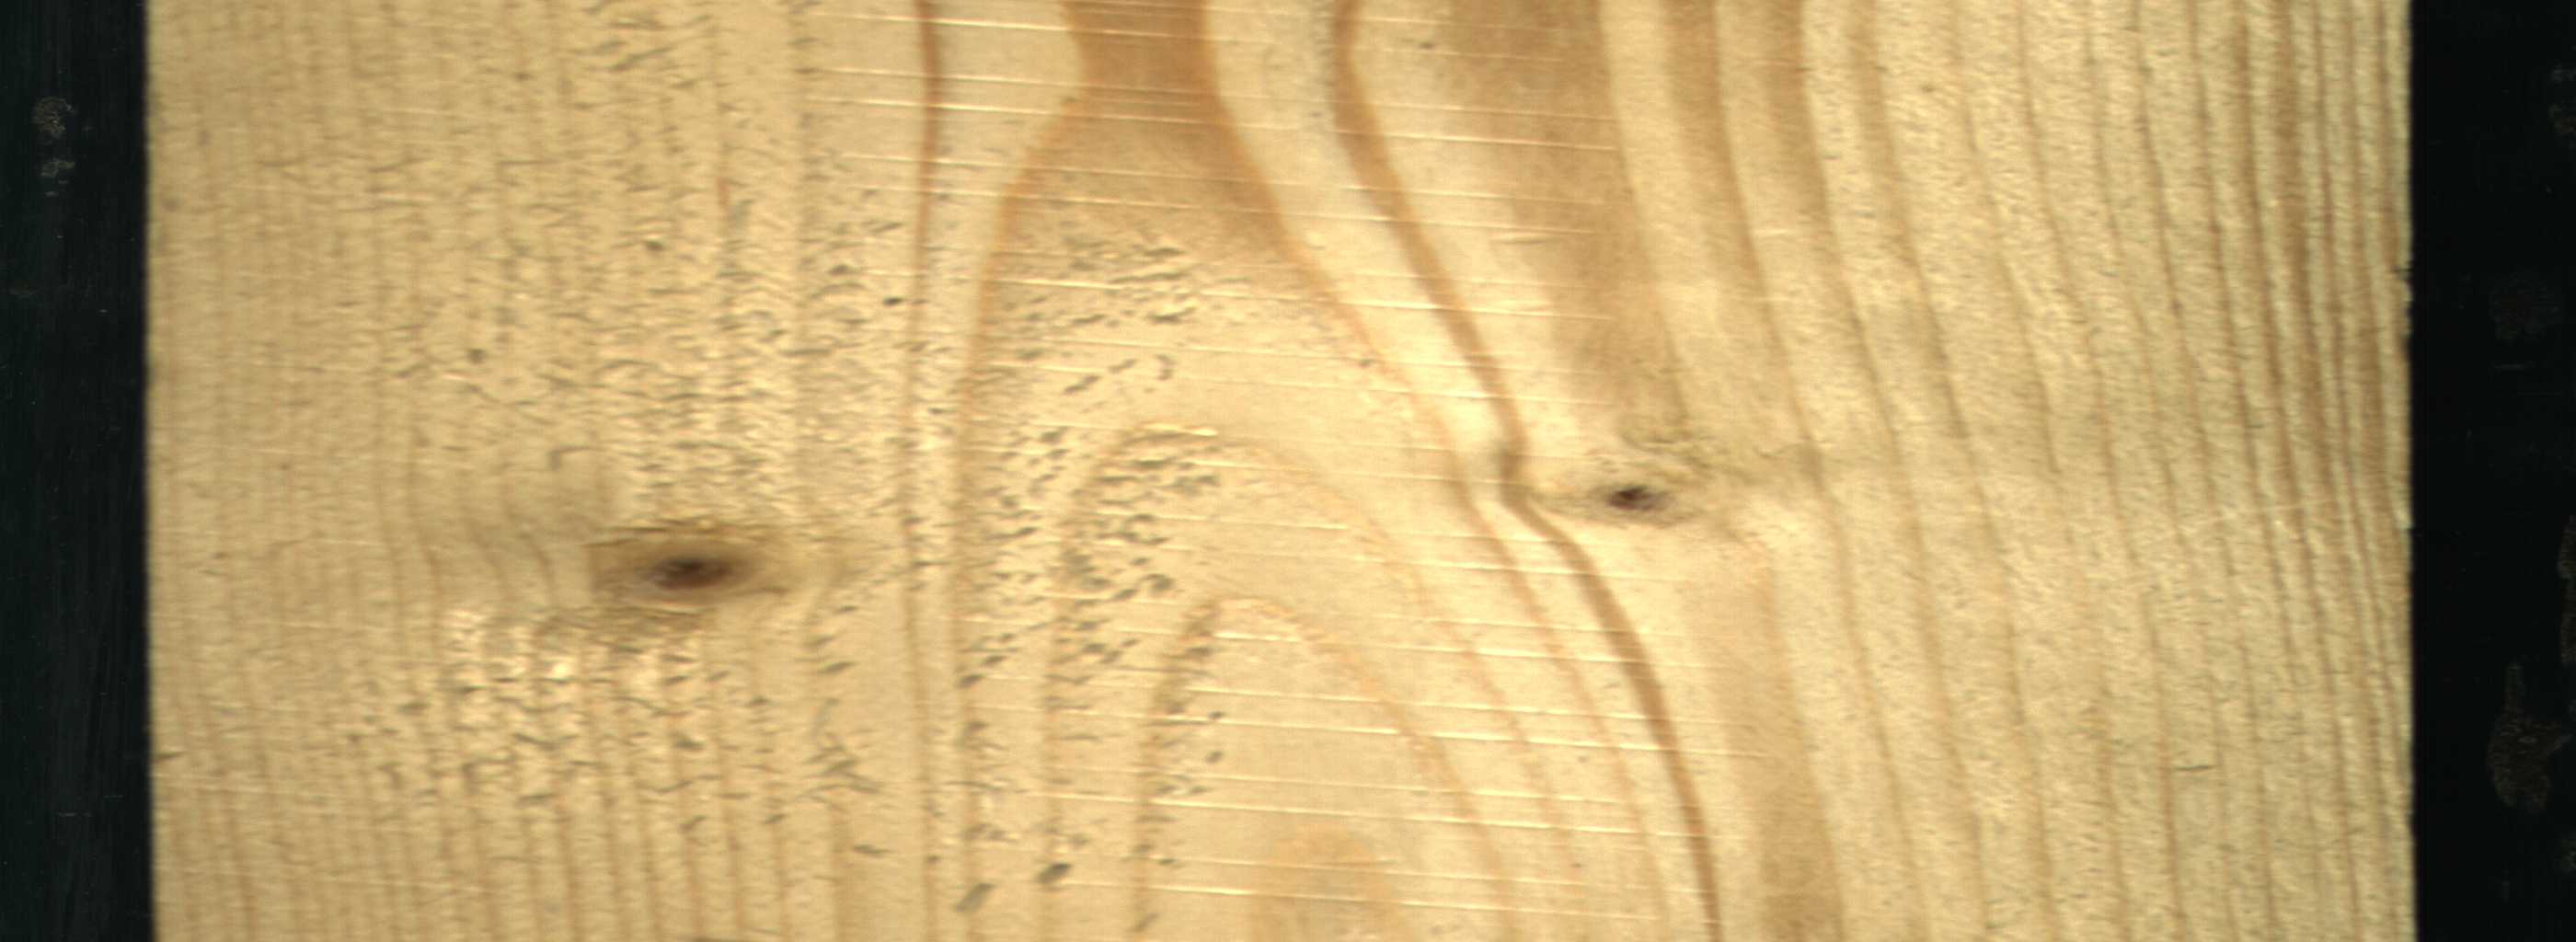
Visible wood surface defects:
Live_Knot
Live_Knot